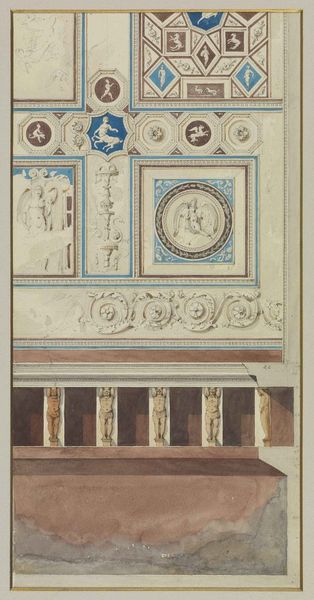
Titel: Wand- und Deckendekoration aus den Forumsthermen in Pompeji
Künstler: Josef Wilhelm Durm
Standort: Karlsruhe
Institution: Staatliche Kunsthalle Karlsruhe
Schlagwörter: blau, flügel, gemälde, körper, mann, meer, nackt, weiß, gelb, menschen, ocker, ausschnitt, blumen, braun, bunt, frau, grau, marmor, schwarz, skizze, säule, säulen, zeichnung, gebäude, haus, rot, tiere, muster, ornament, alt, wand, architektur, barock, mensch, sockel, teller, bild, gotik, kreis, pferd, rund, engel, ranken, hellblau, relief, bilder, fassade, flächen, farbe, formen, figuren, detail, ornamente, stuck, durchgang, bemalt, foto, rechtecke, vier, antike, eckig, hauswand, kreuz, rechteck, fliesen, kacheln, mosaik, entwurf, mythologie, intarsien, fries, quadrate, gemäuer, geometrisch, raute, skulpturen, statuen, rosette, antik, satyr, fabel, griechisch, heben, kentaur, lust, zentaur, fabelwesen, zentaurus, fresken, griechenland, tempel, viereckig, kassetten, fresko, weinrot, schnecke, pyramide, reliefs, geflügelt, stier, centaur, pegasus, geometrie, quadrat, viereck, fresco, abbildung, rosetten, römisch, kentaure, centaurus, klassisch, quadratisch, ochs, kreut, rotunde, ordnung, geordnet, raun, menschn, tapette, atlas, vignetten, atlanten, stukkatur, zentaure, wandrelief, strukturen, vielecke, vieleck, zkizze, geometri, quadra, germanisch, romben, en, zentraur, fresken mauer kunst pastell haus fresken rom antik, charyatiden, emsnch, zentraurus, gemäuimer